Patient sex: M
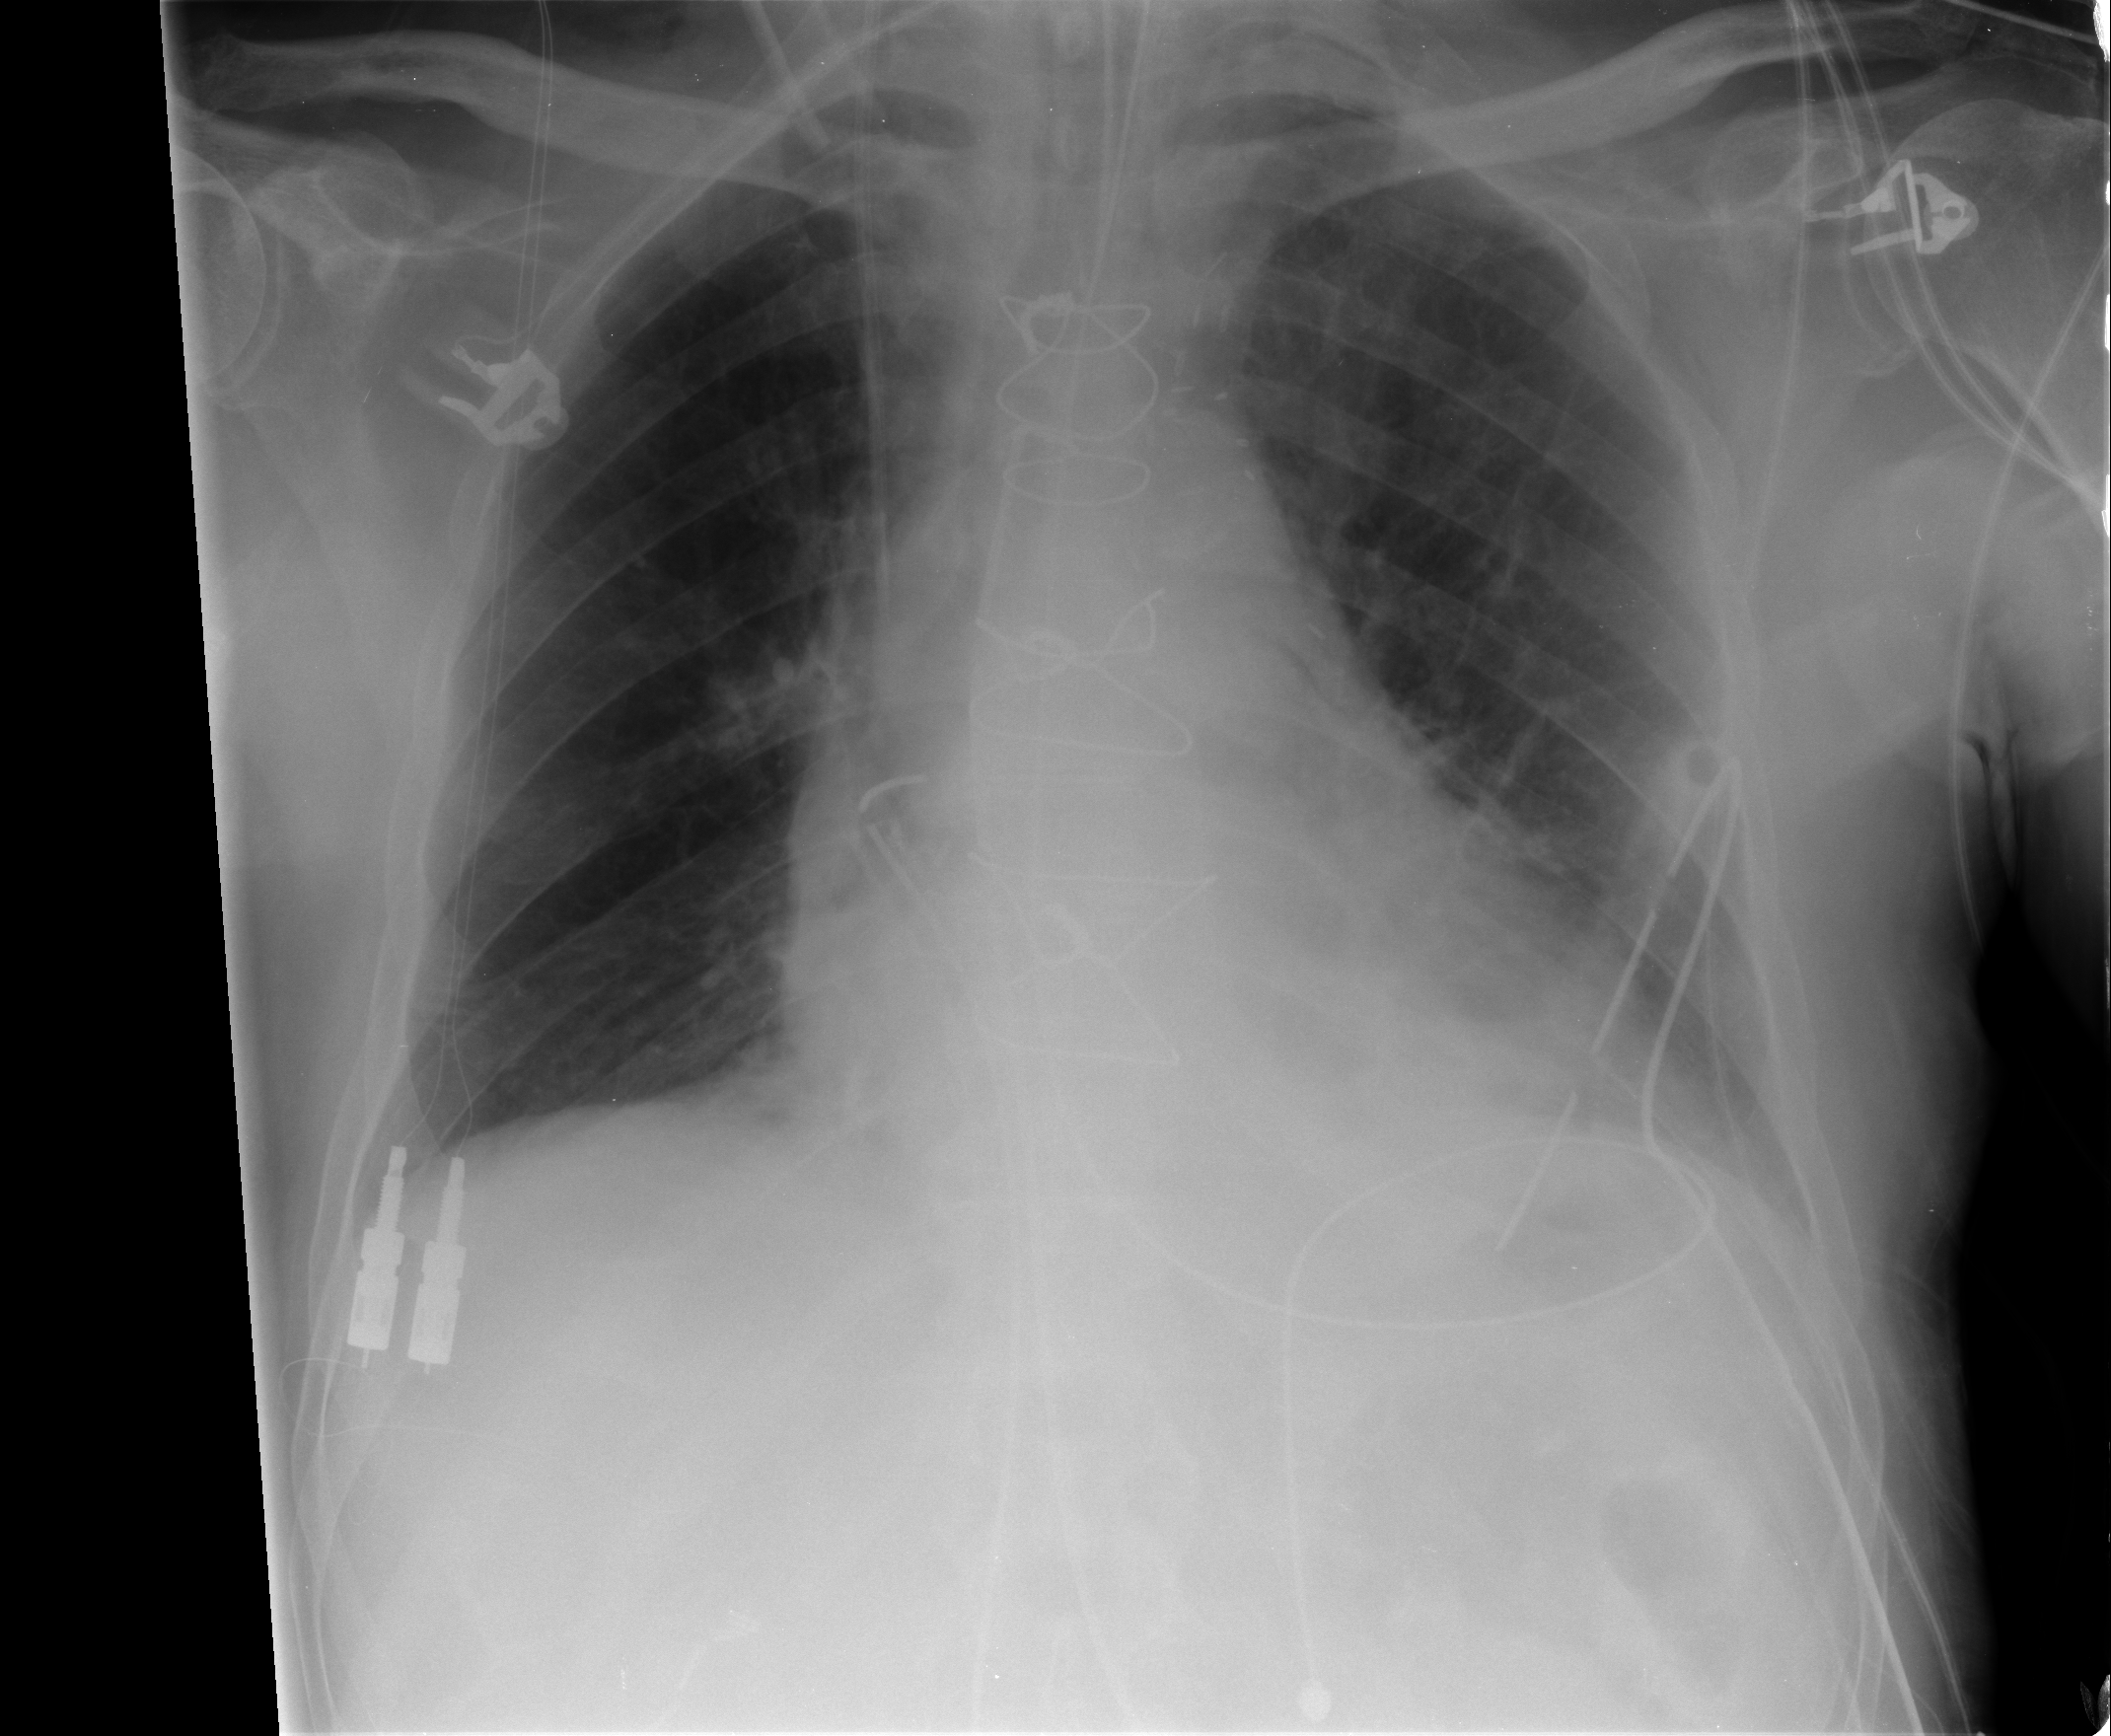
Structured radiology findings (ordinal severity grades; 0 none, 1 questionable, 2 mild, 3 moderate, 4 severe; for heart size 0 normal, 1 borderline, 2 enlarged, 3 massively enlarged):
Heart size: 0
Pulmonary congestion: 0
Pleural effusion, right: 0
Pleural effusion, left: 1
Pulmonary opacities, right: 0
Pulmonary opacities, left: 0
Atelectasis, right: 0
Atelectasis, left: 2